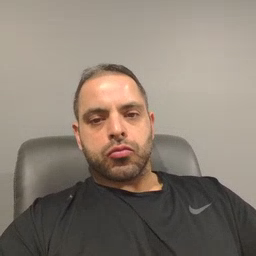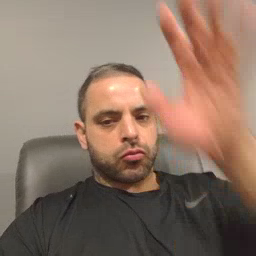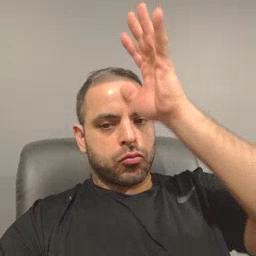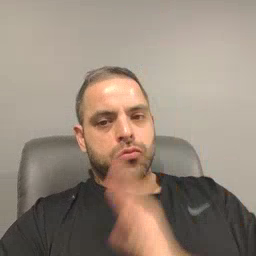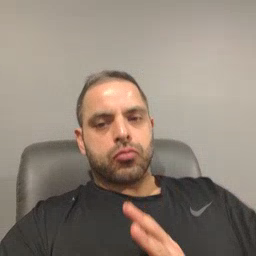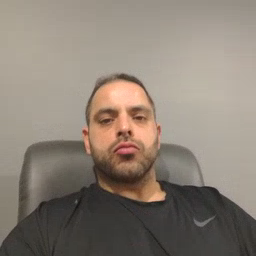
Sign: man